Question: Thanks for your time. We sell many 3D printing products in MANY colors, as a result we have to create a PNG (or JPG) image file for each fricking color we offer, therefore if we have 10 products on 10 colors it means 100 PNG images files we have to export.
My question is: is there any way to change the color of the image on the fly in the client side? For instance, if the user choose one color then the object changes its color without loading a new img-file
is SVG file created for that purpose? (am I telling something stupid? :P)
Usually each image is just one color with shades of gray, example:

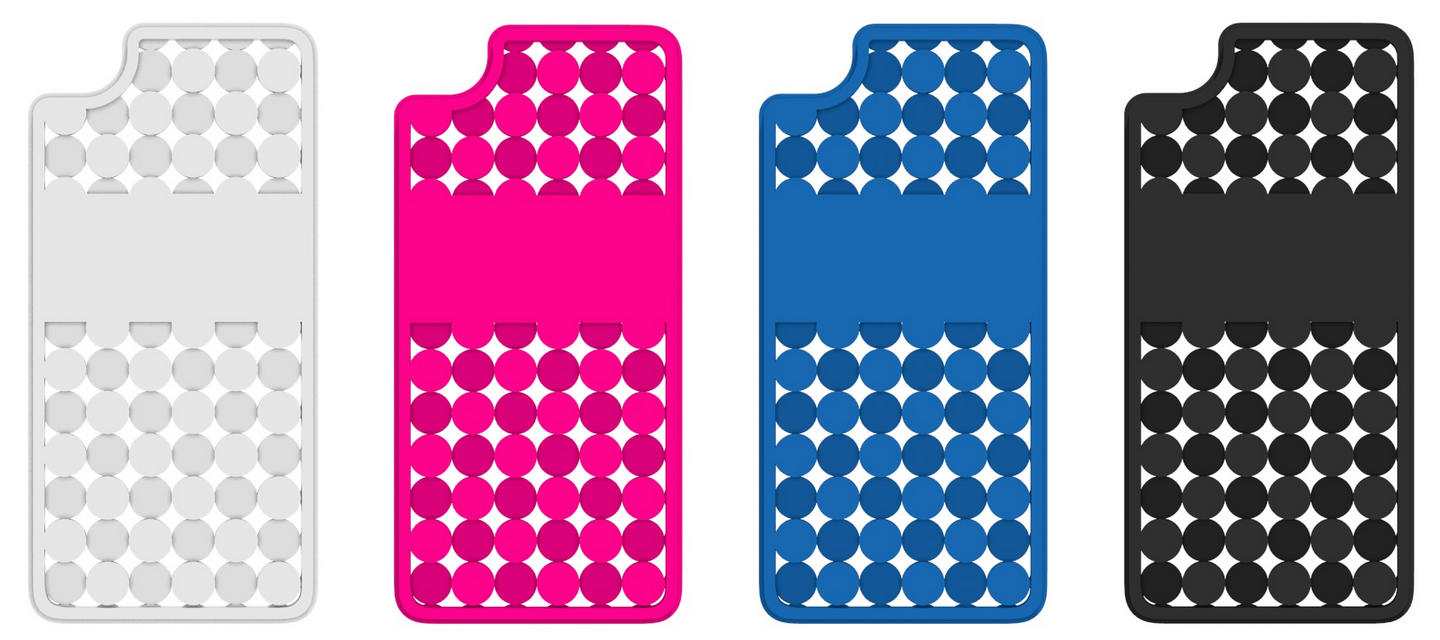
Answer: If all images are monochrome, you can draw the white version of the image on canvas and alter the pixel colours by multiplying with the desired colour (e.g., (1.0, 0.0, 0.0) for red).
Some example filters:
<URL>
You do need html5 / canvas support though for this to work, so it depends on the use case.